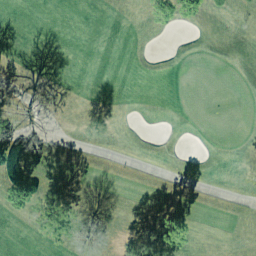
Label: golf course